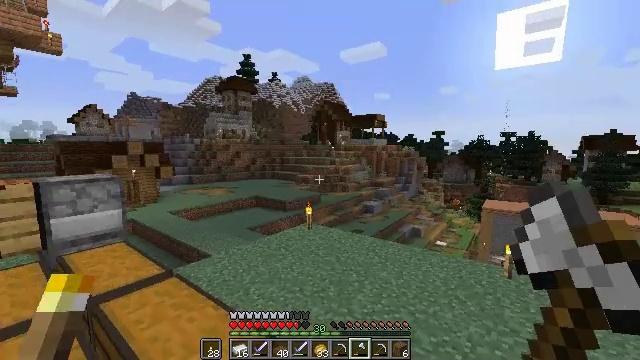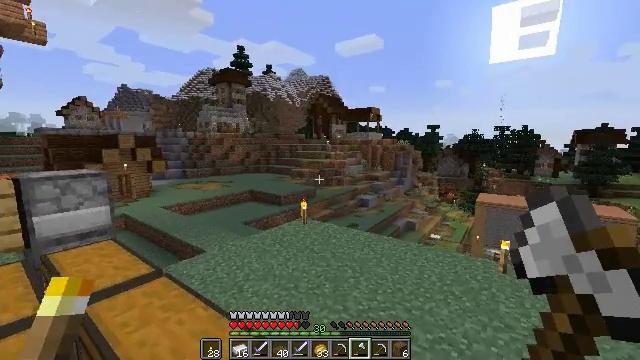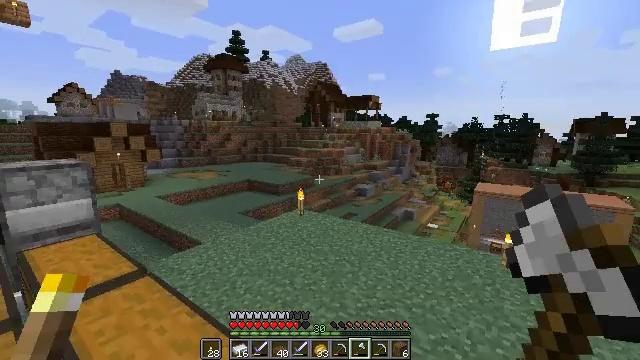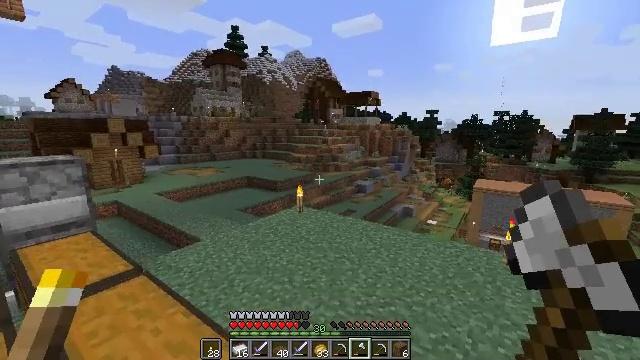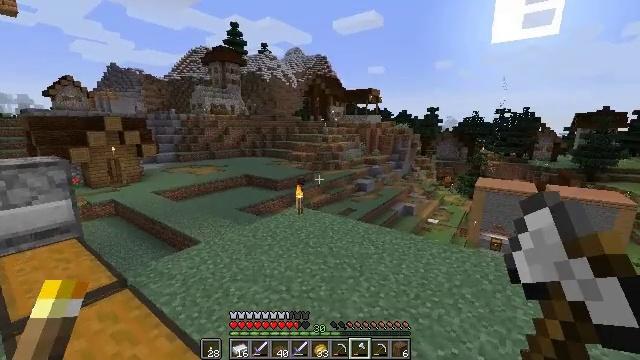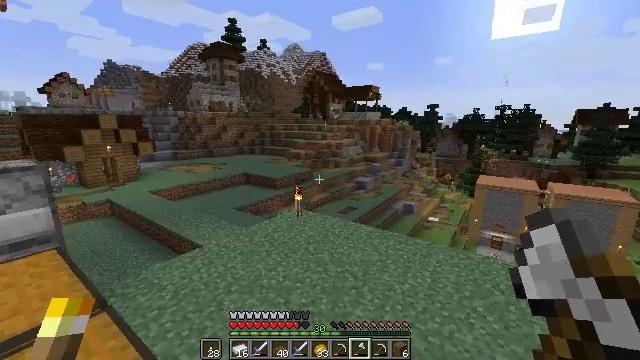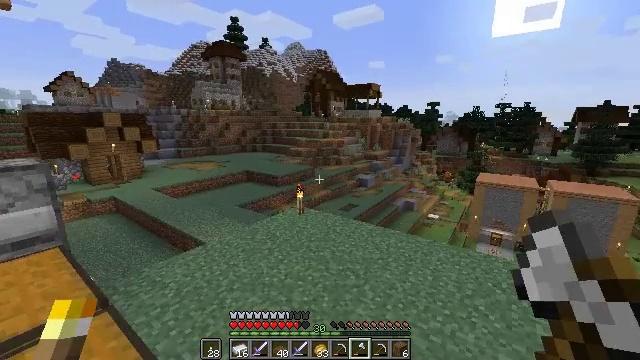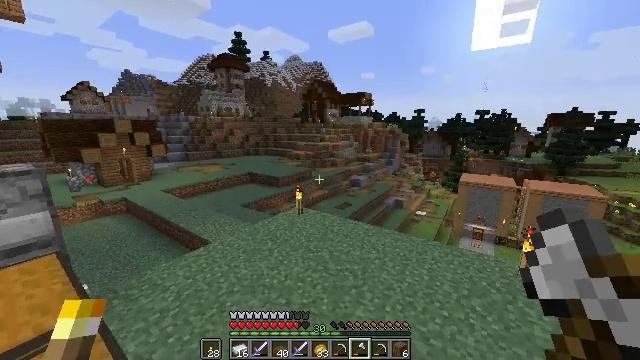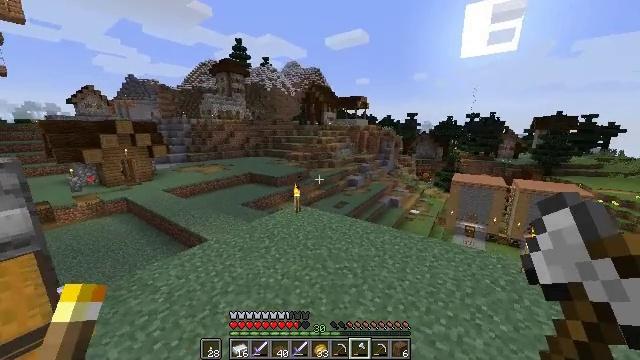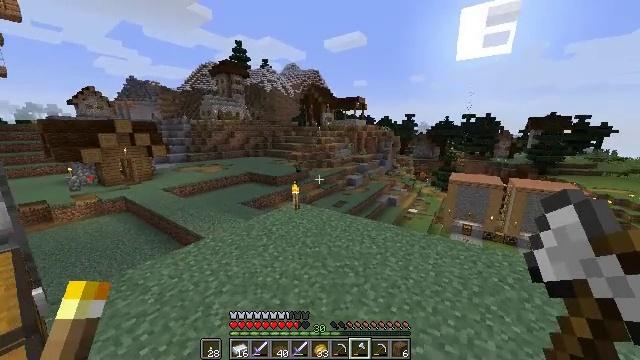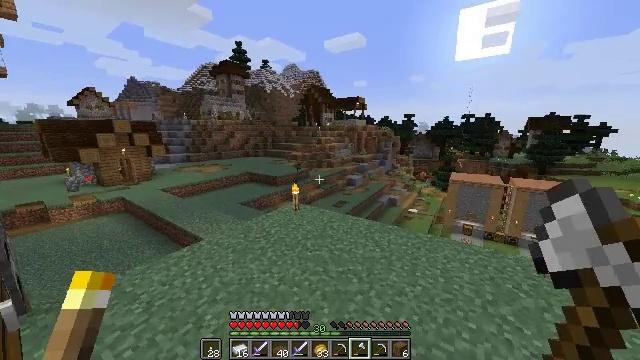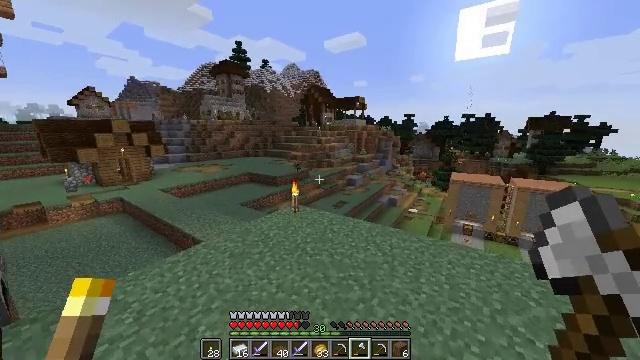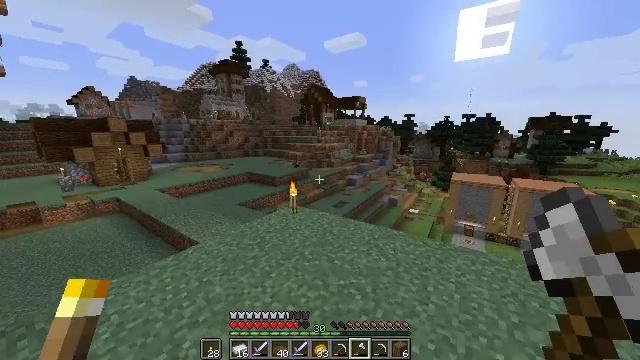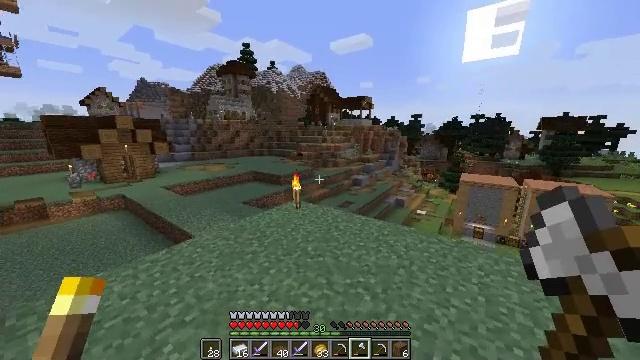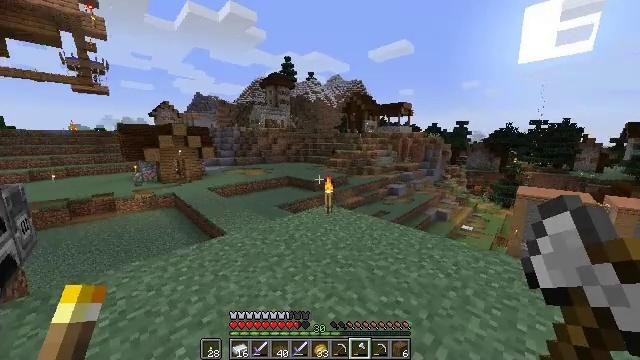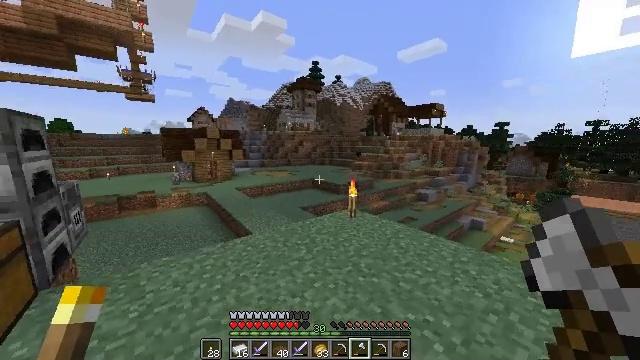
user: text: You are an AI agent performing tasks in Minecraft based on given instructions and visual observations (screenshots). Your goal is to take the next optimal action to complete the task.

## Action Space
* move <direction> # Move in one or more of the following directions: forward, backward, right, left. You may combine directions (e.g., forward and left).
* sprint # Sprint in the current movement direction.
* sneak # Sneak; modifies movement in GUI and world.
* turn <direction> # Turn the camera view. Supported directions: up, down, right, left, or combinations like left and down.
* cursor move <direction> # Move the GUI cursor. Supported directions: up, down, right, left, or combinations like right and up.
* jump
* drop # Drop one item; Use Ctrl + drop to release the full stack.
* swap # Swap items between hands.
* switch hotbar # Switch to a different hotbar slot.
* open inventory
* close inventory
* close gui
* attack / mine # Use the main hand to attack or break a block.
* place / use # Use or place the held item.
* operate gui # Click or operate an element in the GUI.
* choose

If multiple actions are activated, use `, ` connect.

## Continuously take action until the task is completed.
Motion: motion action
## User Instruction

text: Use the crafting table to make a grindstone.
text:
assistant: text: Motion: move forward, turn right and down
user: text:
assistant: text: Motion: move forward, turn down
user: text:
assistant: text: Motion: move forward
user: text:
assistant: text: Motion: move forward
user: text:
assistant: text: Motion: move forward, sprint
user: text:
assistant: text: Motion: move forward, sprint
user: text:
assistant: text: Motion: move forward, sprint
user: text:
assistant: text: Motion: move forward
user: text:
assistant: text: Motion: move forward
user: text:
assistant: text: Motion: move forward, sprint
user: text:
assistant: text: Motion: move forward, sprint
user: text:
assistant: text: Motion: move forward, sprint
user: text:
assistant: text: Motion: move forward, turn left
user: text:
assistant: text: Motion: move forward, turn left and up
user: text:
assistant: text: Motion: move forward, sprint, turn left
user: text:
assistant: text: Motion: move forward, sprint, turn left
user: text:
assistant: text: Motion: move forward, sprint, turn left
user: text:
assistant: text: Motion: move forward, sprint, turn left
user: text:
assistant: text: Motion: move forward, turn left
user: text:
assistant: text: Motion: move forward, turn left
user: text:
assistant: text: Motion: move forward
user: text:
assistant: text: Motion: move forward
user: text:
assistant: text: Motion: move forward, turn down
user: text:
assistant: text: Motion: move forward, turn down
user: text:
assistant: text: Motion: move forward
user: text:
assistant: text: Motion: move forward
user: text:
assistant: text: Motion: move forward
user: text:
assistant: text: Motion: move forward
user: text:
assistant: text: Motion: move forward, jump
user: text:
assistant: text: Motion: move forward, turn left, jump